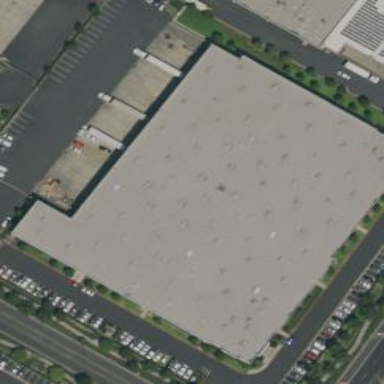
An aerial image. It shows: Warehouse.